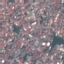
Label: Residential